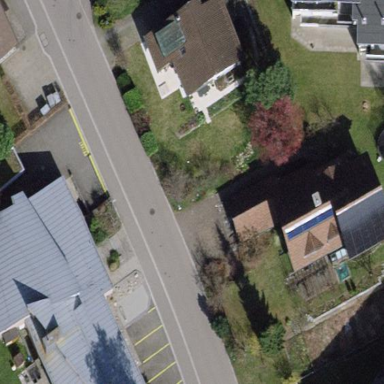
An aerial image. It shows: Detached building.